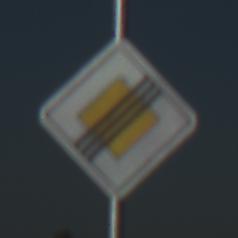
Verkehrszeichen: EndeVorfahrtsstrasse
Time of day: MorningAfternoon
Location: Outdoor (Nature)
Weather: Clear
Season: NotSpecified
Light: Natural